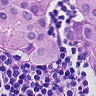
Metastatic tissue present: yes